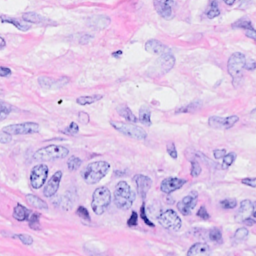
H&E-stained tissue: Breast